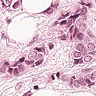
Metastatic tissue present: yes